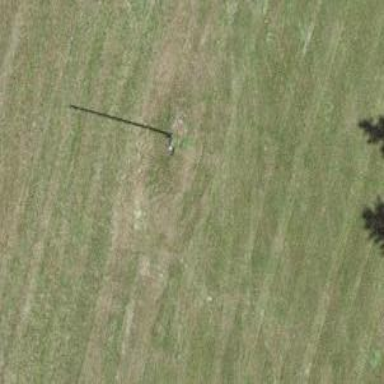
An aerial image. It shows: Utility pole in the area.